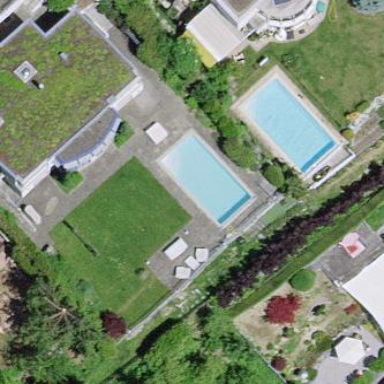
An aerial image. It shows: Swimming pool located in leisure land.